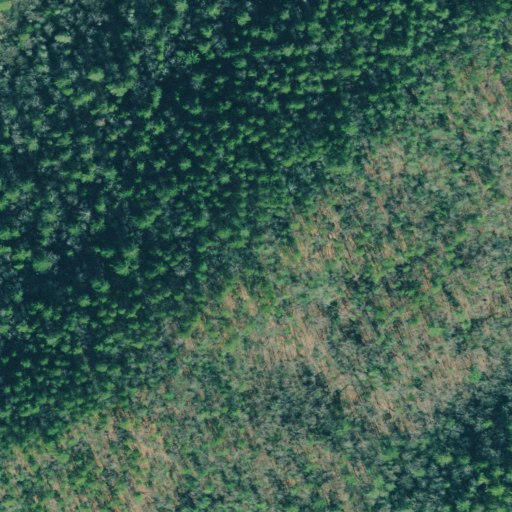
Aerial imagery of ridge(s) in Georgia named Seals Ridge containing mixed forest, evergreen forest, and deciduous forest